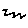
Label: zigzag